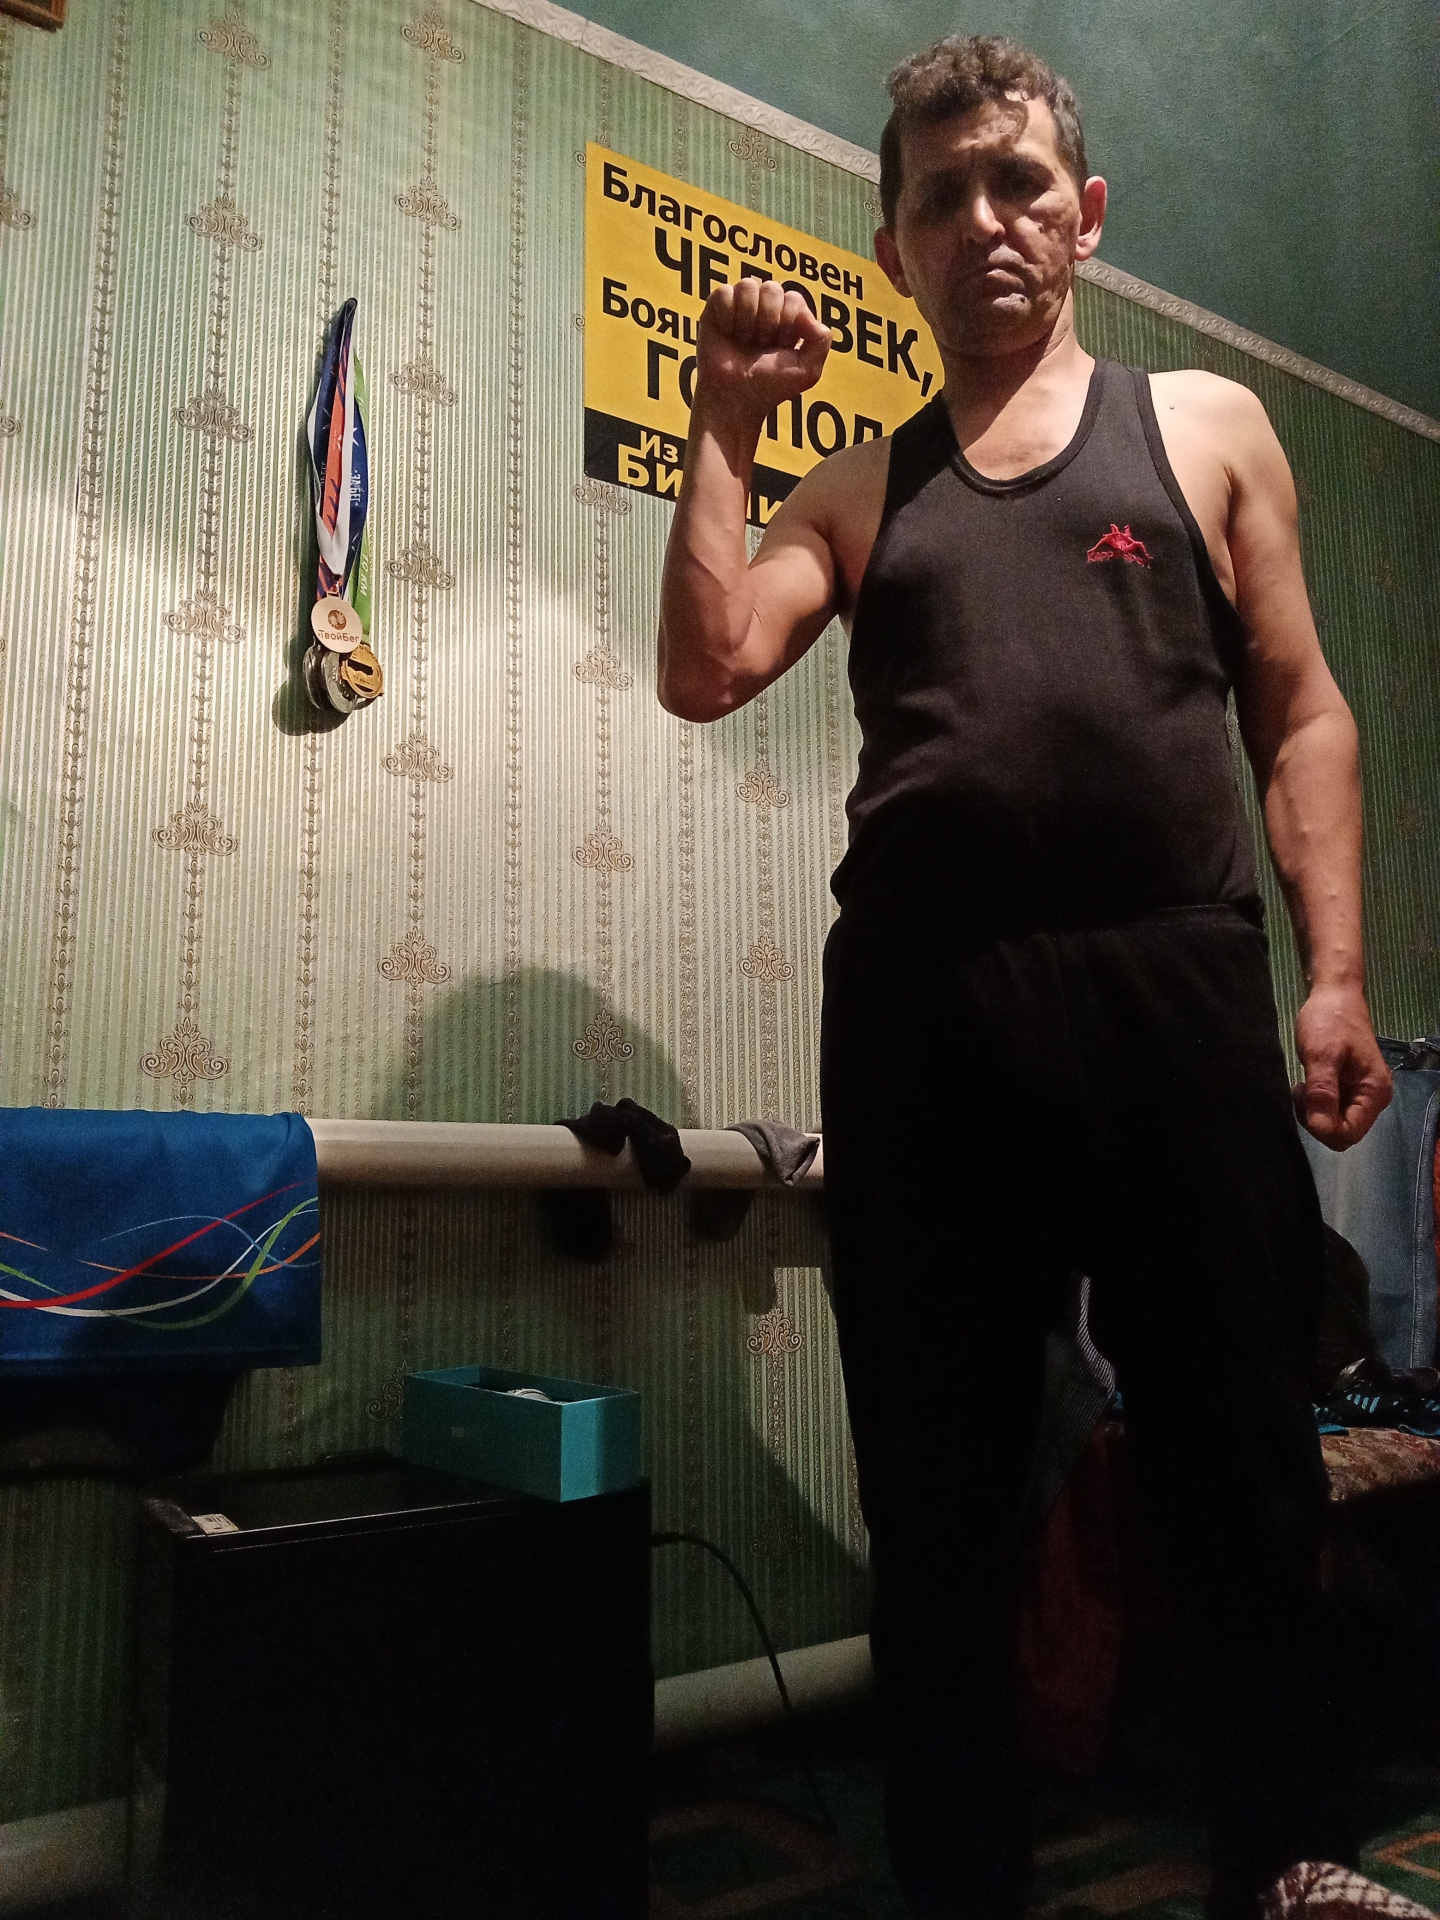
Label: noise